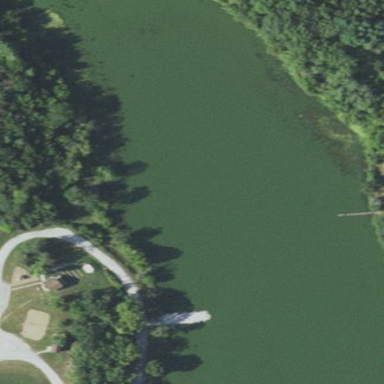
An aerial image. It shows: Lake with natural water.